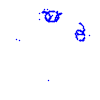
Particle: kaon